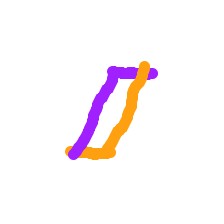
Shape: parallelogram